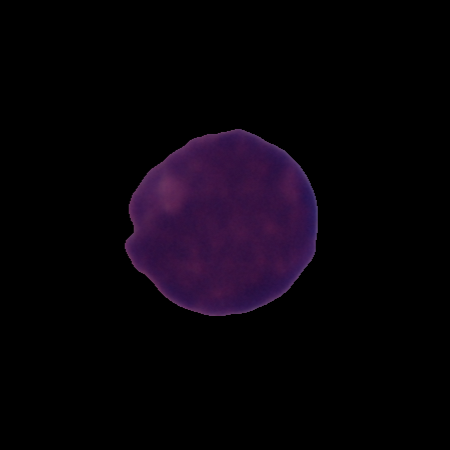
Label: cancer